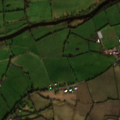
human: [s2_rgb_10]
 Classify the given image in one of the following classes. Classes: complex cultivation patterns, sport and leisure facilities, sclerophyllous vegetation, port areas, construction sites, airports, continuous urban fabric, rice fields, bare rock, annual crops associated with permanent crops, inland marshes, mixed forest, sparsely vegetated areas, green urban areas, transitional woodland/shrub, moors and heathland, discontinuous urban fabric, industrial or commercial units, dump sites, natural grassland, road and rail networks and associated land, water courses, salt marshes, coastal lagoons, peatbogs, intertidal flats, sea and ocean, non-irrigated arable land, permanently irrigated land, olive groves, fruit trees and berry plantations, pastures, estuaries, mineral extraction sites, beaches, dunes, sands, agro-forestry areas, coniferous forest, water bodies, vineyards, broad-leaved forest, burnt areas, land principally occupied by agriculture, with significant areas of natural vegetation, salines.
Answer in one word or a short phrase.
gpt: discontinuous urban fabric, non-irrigated arable land, pastures